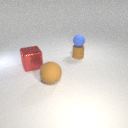
small brown rubber cylinder behind large red metal cube